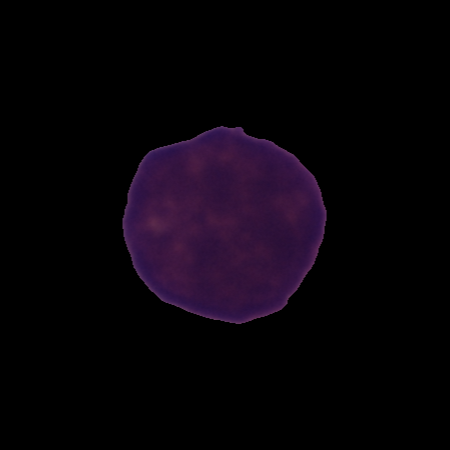
Label: cancer